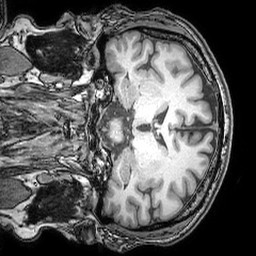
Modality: T1w
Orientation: coronal
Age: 32
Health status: ill
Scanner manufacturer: philips
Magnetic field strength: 3 T
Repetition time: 0.007 s
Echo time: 0.0035 s